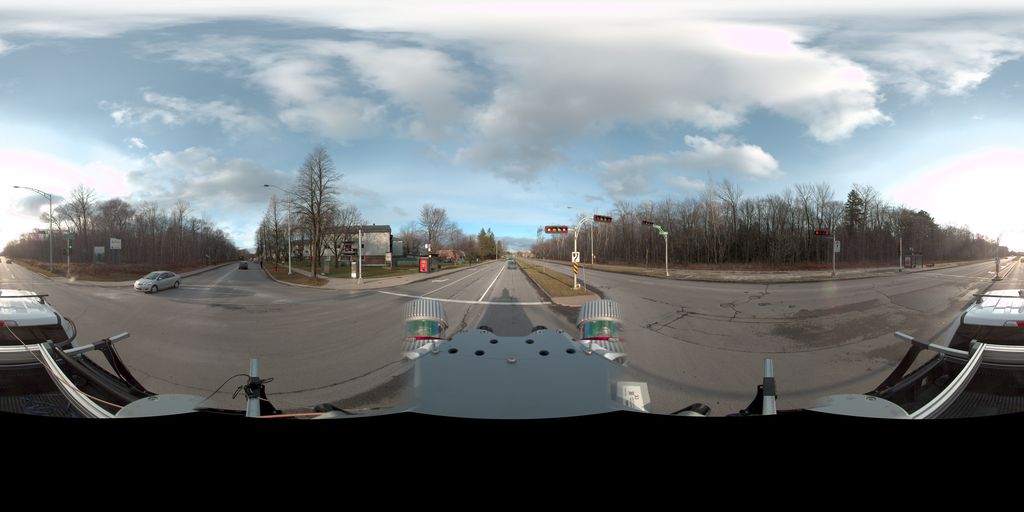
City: quebec_city